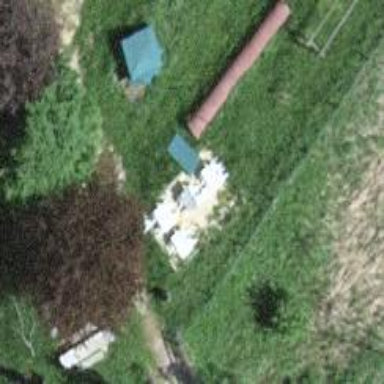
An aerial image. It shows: Picnic table located in leisure land area.